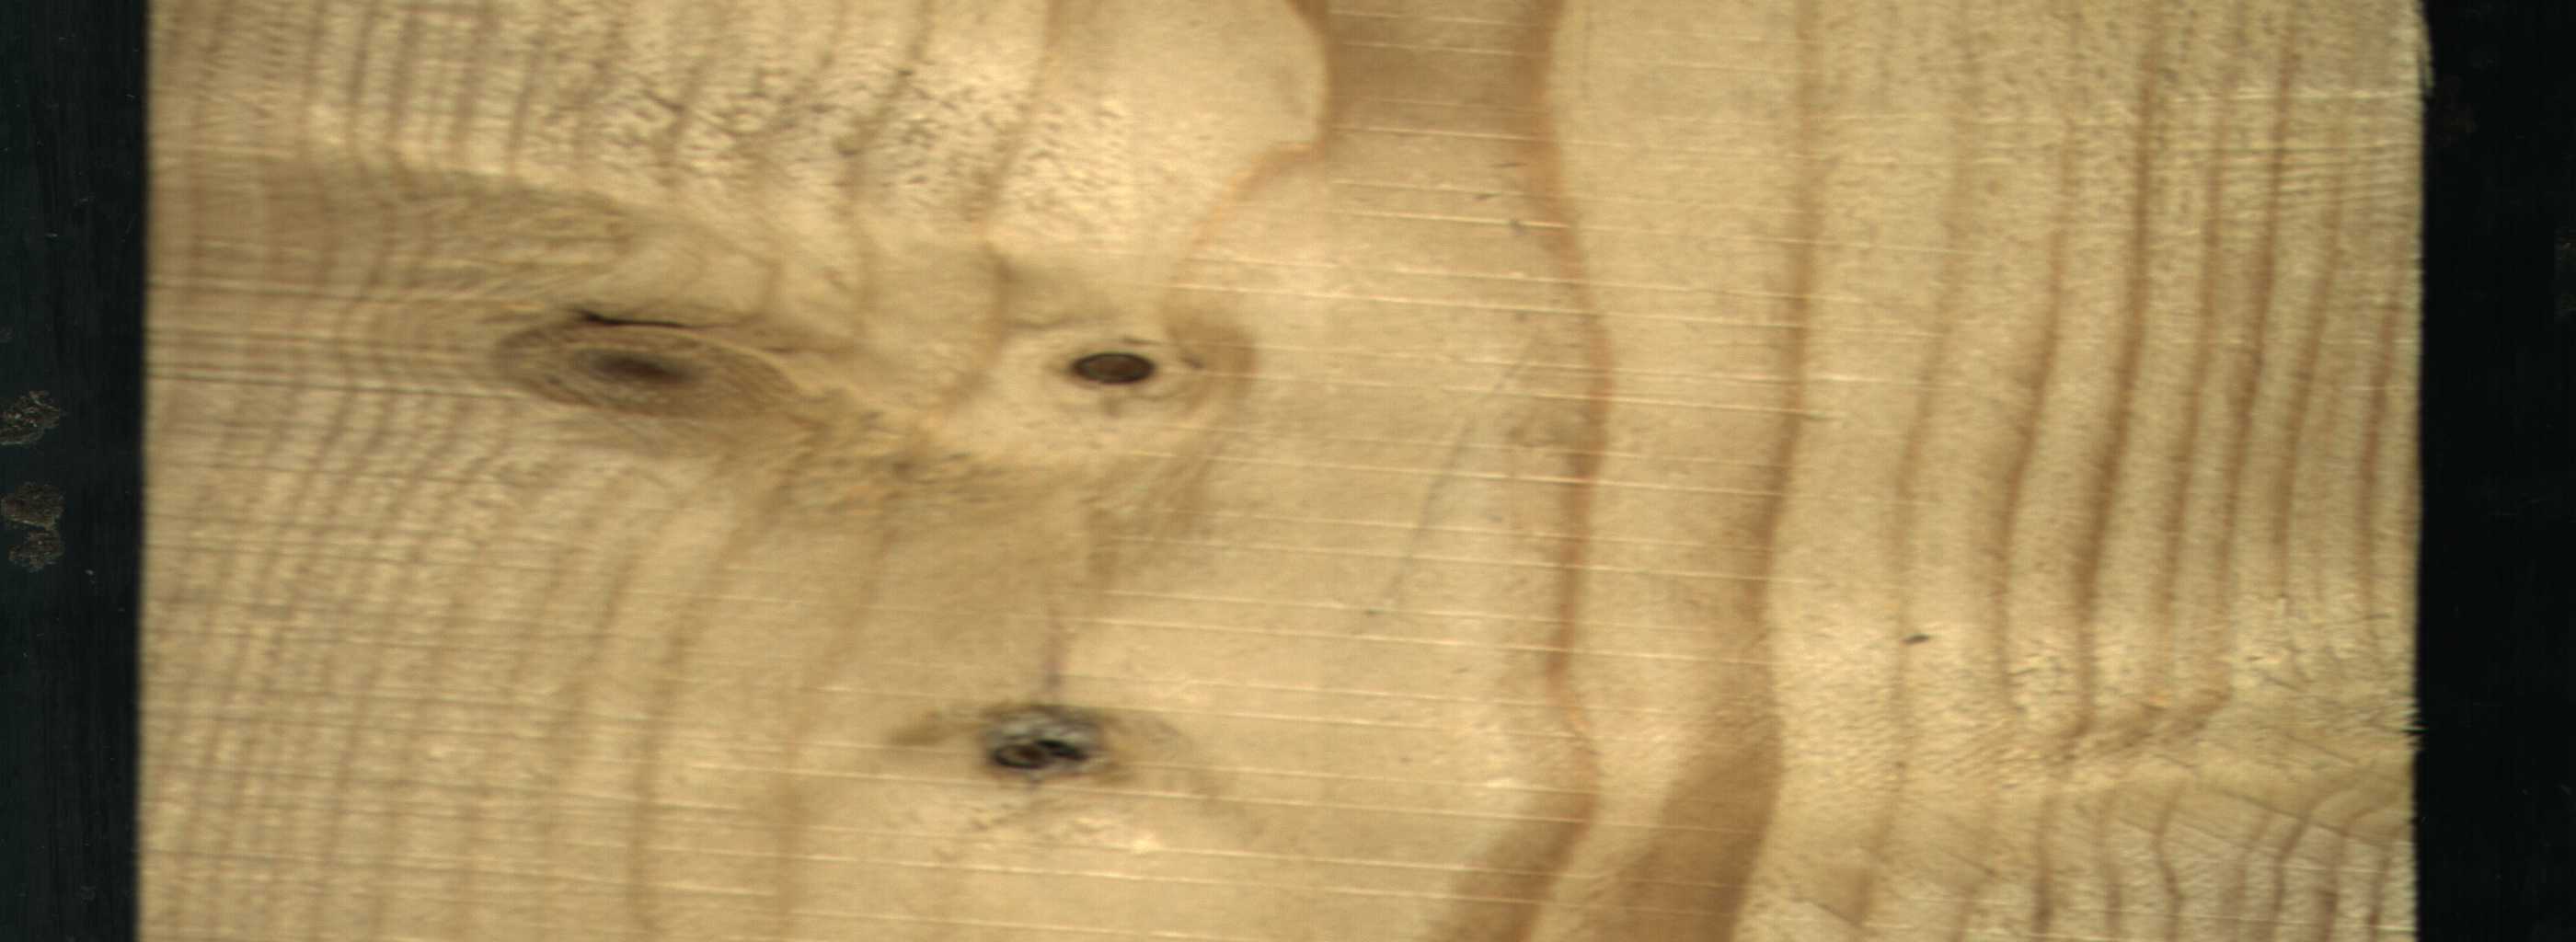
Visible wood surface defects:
Dead_Knot
Dead_Knot
Live_Knot